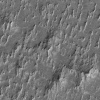
Atmospheric dust classification: not_dusty